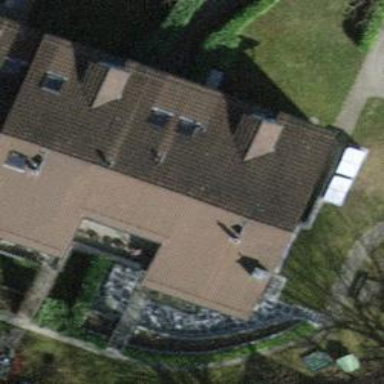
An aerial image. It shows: Terrace building.